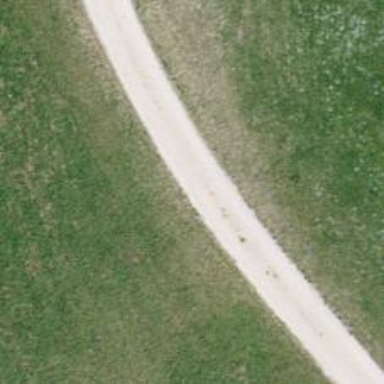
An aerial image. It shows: Well-maintained track road of grade 1.